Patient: sex M, age 78
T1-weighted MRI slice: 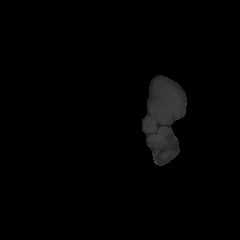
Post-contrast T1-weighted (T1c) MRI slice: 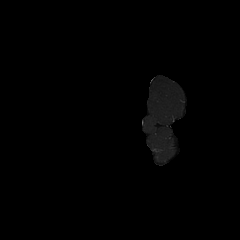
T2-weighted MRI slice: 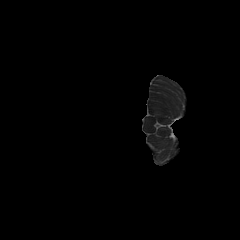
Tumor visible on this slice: no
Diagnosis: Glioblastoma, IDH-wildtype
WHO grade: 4